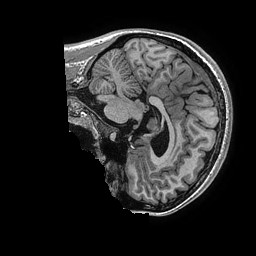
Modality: T1w
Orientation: sagittal
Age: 24
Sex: female
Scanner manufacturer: ge
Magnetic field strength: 3 T
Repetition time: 0.006952 s
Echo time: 0.00292 s